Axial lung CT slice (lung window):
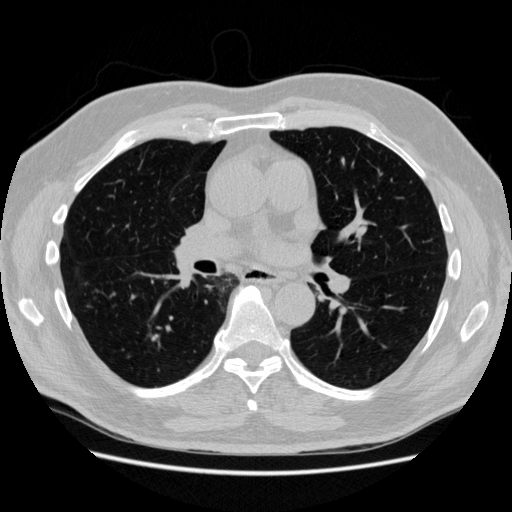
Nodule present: no